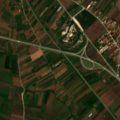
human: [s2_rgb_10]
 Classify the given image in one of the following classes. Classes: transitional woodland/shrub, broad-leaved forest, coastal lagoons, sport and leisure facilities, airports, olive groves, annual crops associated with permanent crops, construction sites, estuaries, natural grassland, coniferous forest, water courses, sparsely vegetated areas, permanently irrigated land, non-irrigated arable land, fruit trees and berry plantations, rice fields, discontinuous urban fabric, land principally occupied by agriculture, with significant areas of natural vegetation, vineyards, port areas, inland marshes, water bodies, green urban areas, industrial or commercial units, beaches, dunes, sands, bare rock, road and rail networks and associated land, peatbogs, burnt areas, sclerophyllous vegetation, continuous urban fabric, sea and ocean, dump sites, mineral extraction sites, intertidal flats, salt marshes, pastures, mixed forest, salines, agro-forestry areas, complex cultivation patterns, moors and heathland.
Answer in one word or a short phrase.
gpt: discontinuous urban fabric, non-irrigated arable land